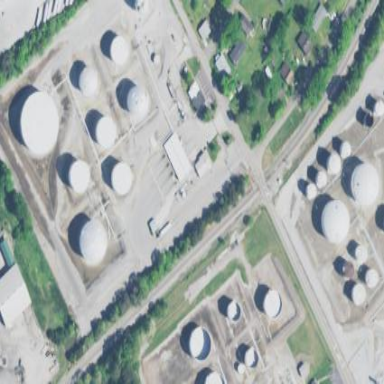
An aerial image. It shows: Industrial area designated as petroleum terminal.